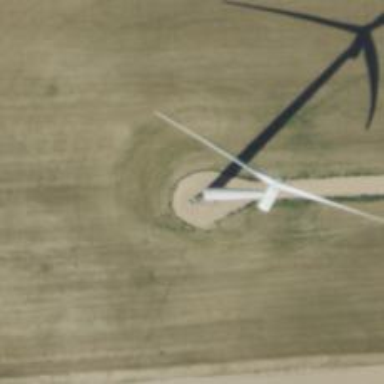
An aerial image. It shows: Wind generator with horizontal axis. The generator is wind turbine.